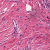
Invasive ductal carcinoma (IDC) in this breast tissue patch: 0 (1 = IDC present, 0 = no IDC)